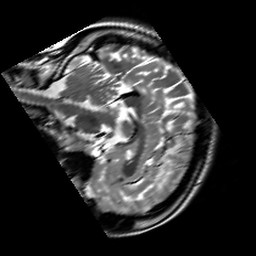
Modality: T2w
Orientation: sagittal
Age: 20
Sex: female
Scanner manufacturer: siemens
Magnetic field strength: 3 T
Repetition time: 7 s
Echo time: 0.09 s